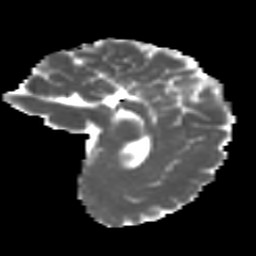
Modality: MD
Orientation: sagittal
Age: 15
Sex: female
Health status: ill
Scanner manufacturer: ge
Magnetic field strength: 3 T
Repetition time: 6.752 s
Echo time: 0.079 s